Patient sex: F
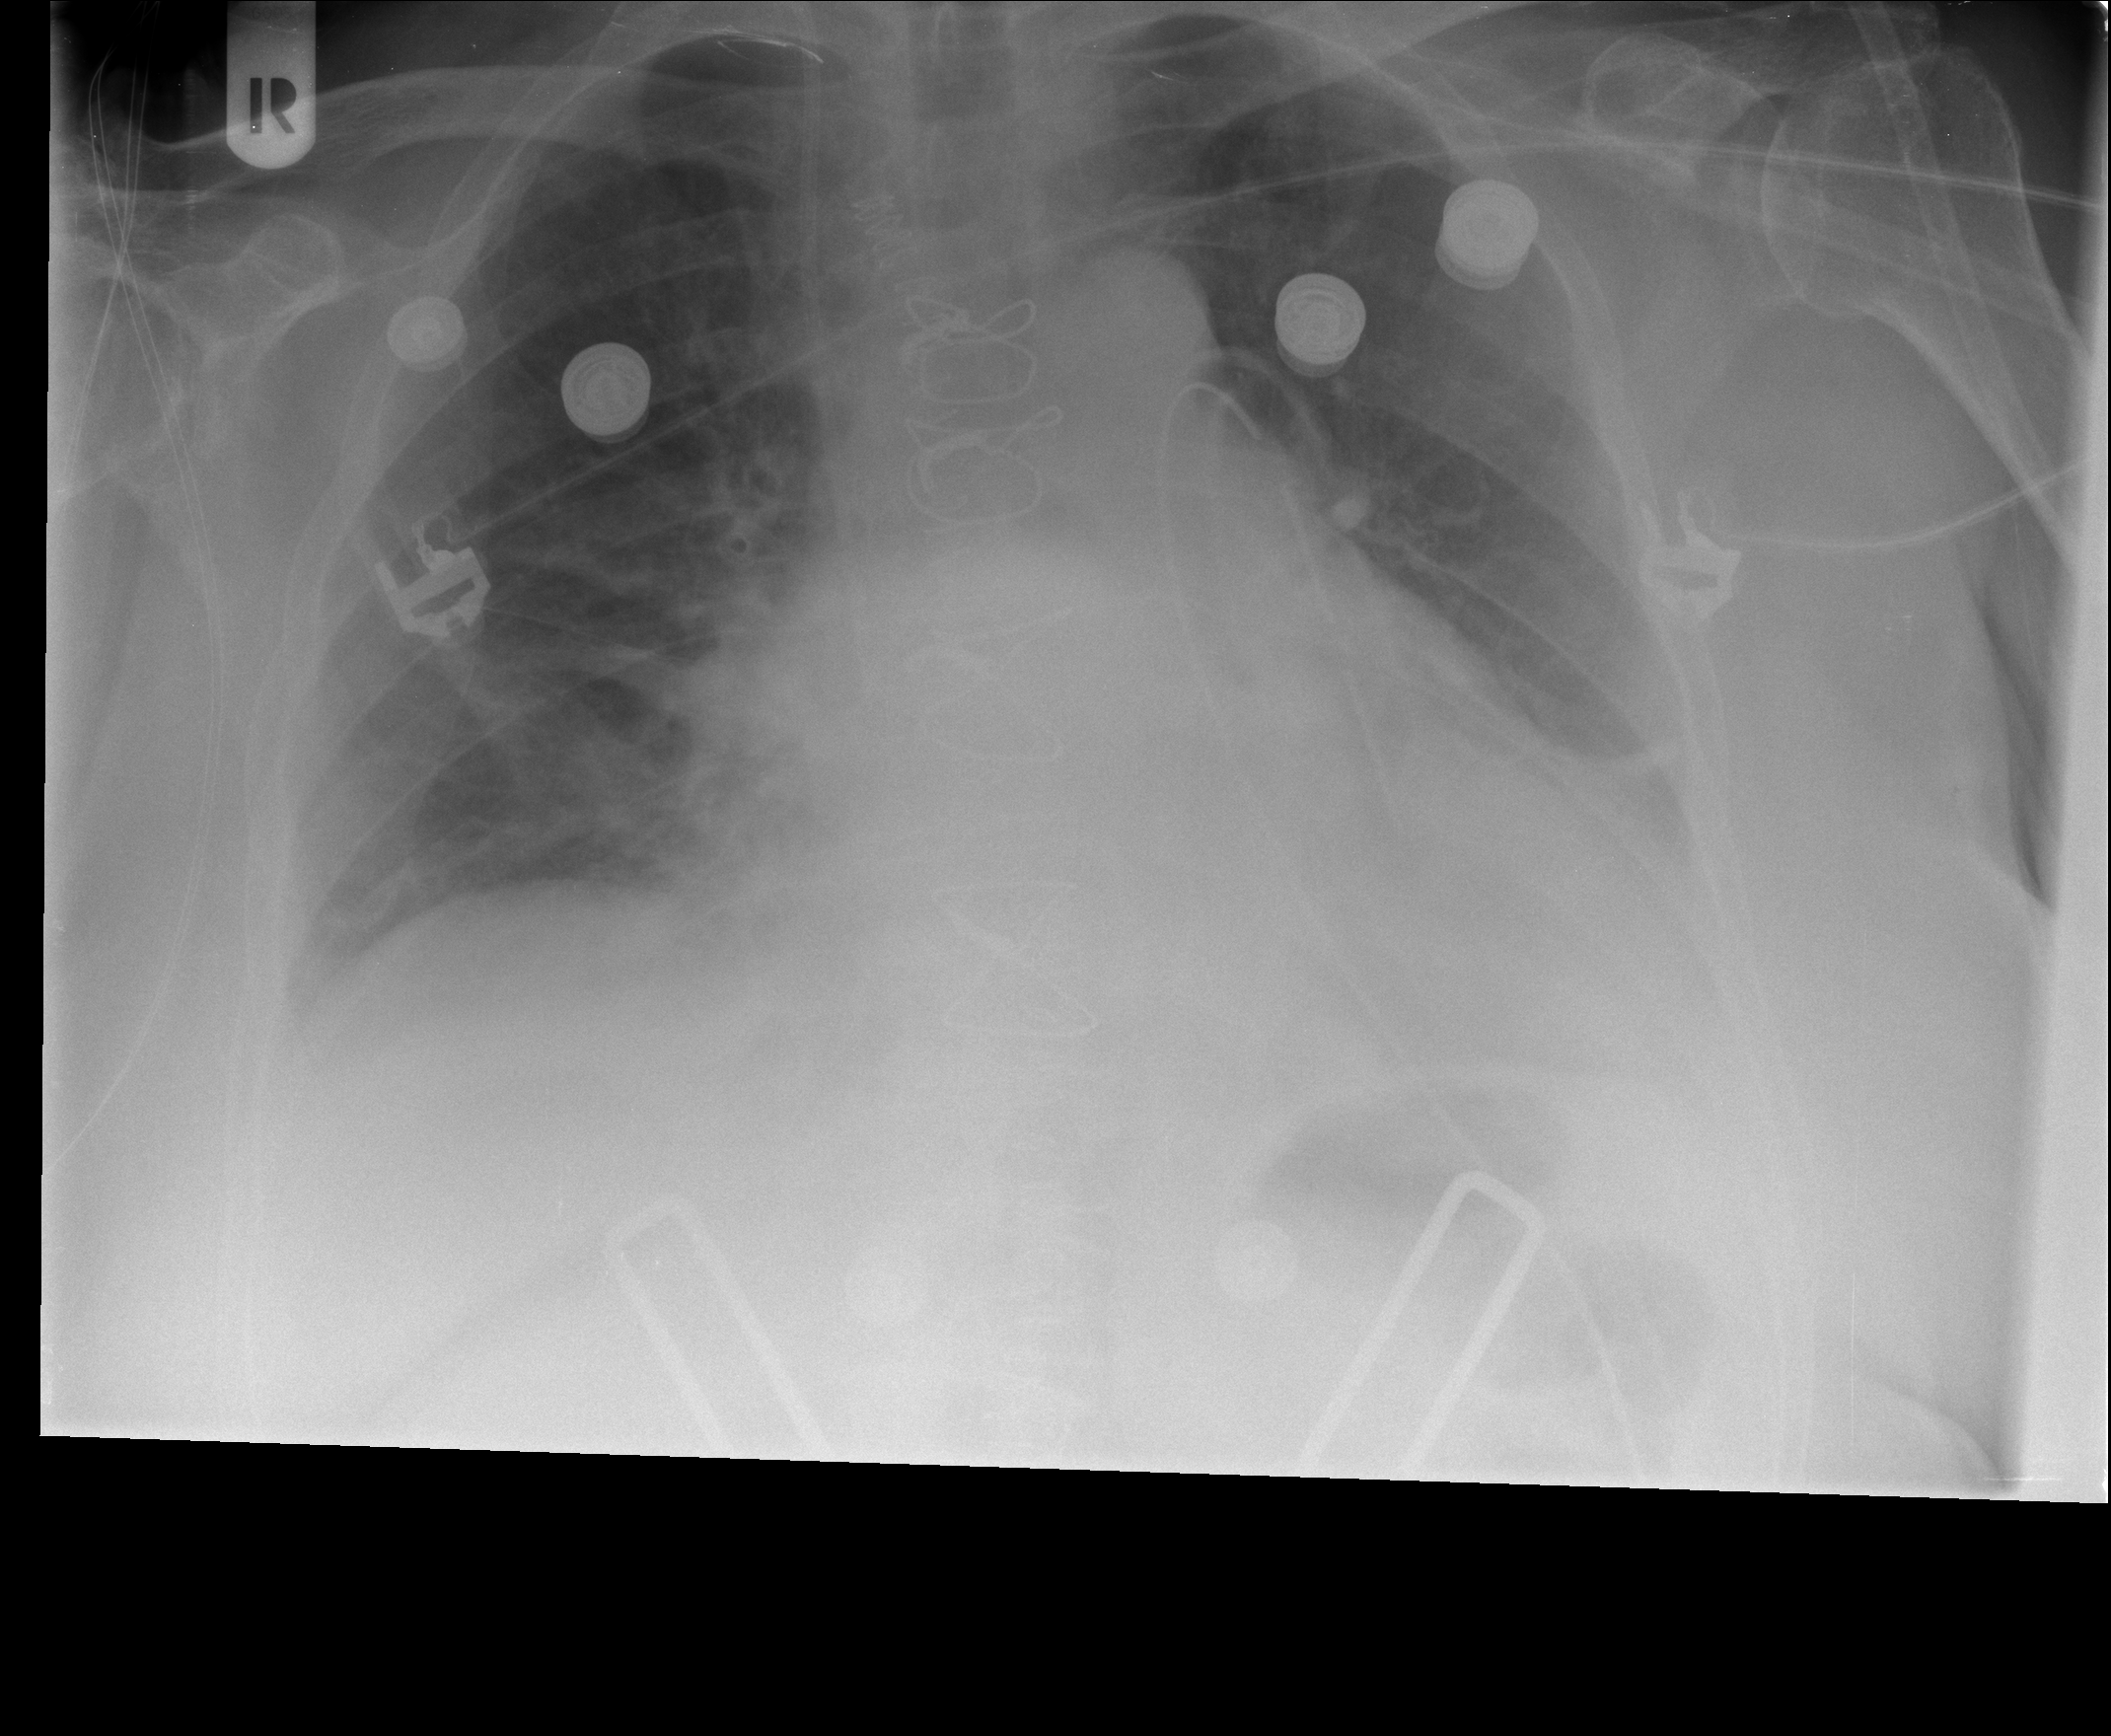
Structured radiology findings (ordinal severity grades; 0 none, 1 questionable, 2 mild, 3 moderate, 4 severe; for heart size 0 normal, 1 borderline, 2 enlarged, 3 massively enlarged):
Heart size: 2
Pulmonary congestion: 2
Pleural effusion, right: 2
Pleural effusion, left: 2
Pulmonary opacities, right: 0
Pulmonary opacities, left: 0
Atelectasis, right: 2
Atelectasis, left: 2